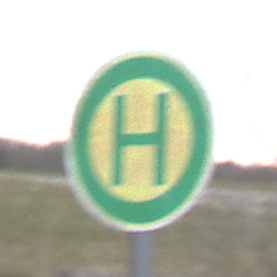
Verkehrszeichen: Haltestelle
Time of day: MorningAfternoon
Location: Outdoor (Suburban)
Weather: Overcast
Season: NotSpecified
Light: Natural